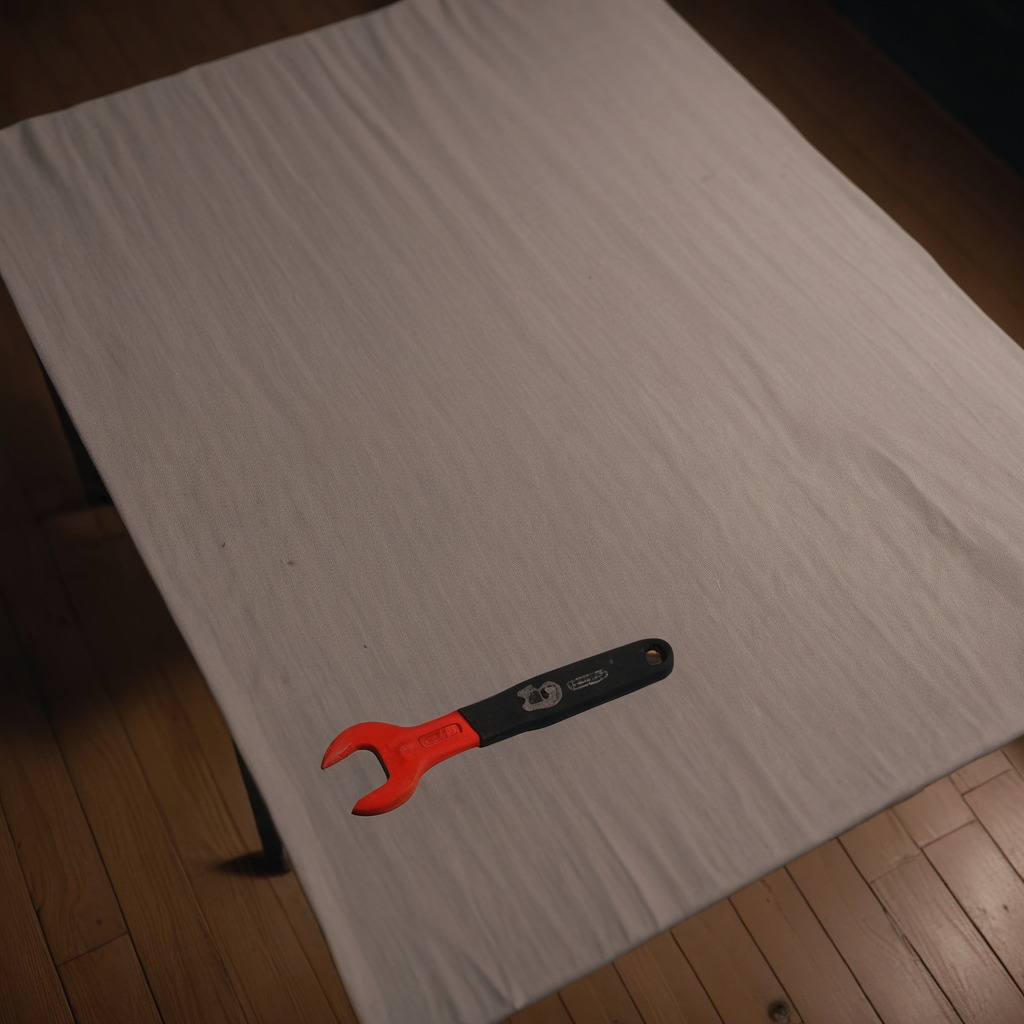
An wrench lies on a wooden table in a workshop at night.